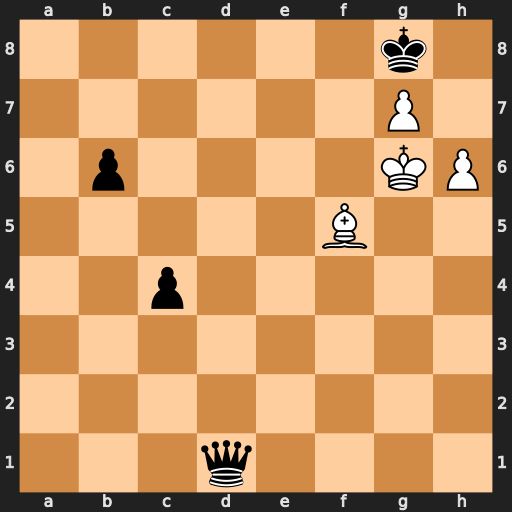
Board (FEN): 6k1/6P1/1p4KP/5B2/2p5/8/8/3q4
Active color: w
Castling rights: -
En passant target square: -
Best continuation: h7#